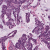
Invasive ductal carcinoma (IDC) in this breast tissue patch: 1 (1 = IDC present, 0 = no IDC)